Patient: sex M, age 68
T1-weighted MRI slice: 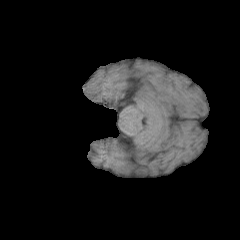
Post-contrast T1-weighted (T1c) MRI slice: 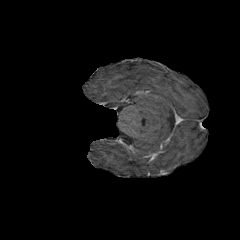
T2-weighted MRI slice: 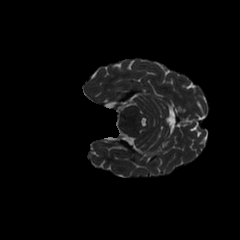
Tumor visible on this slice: no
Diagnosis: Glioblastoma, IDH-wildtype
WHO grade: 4